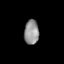
Tissue: lung
Cell type: Epithelial cells
Senescence score: 0.2044
Nuclear area (px): 350
Mean DAPI intensity: 146.8